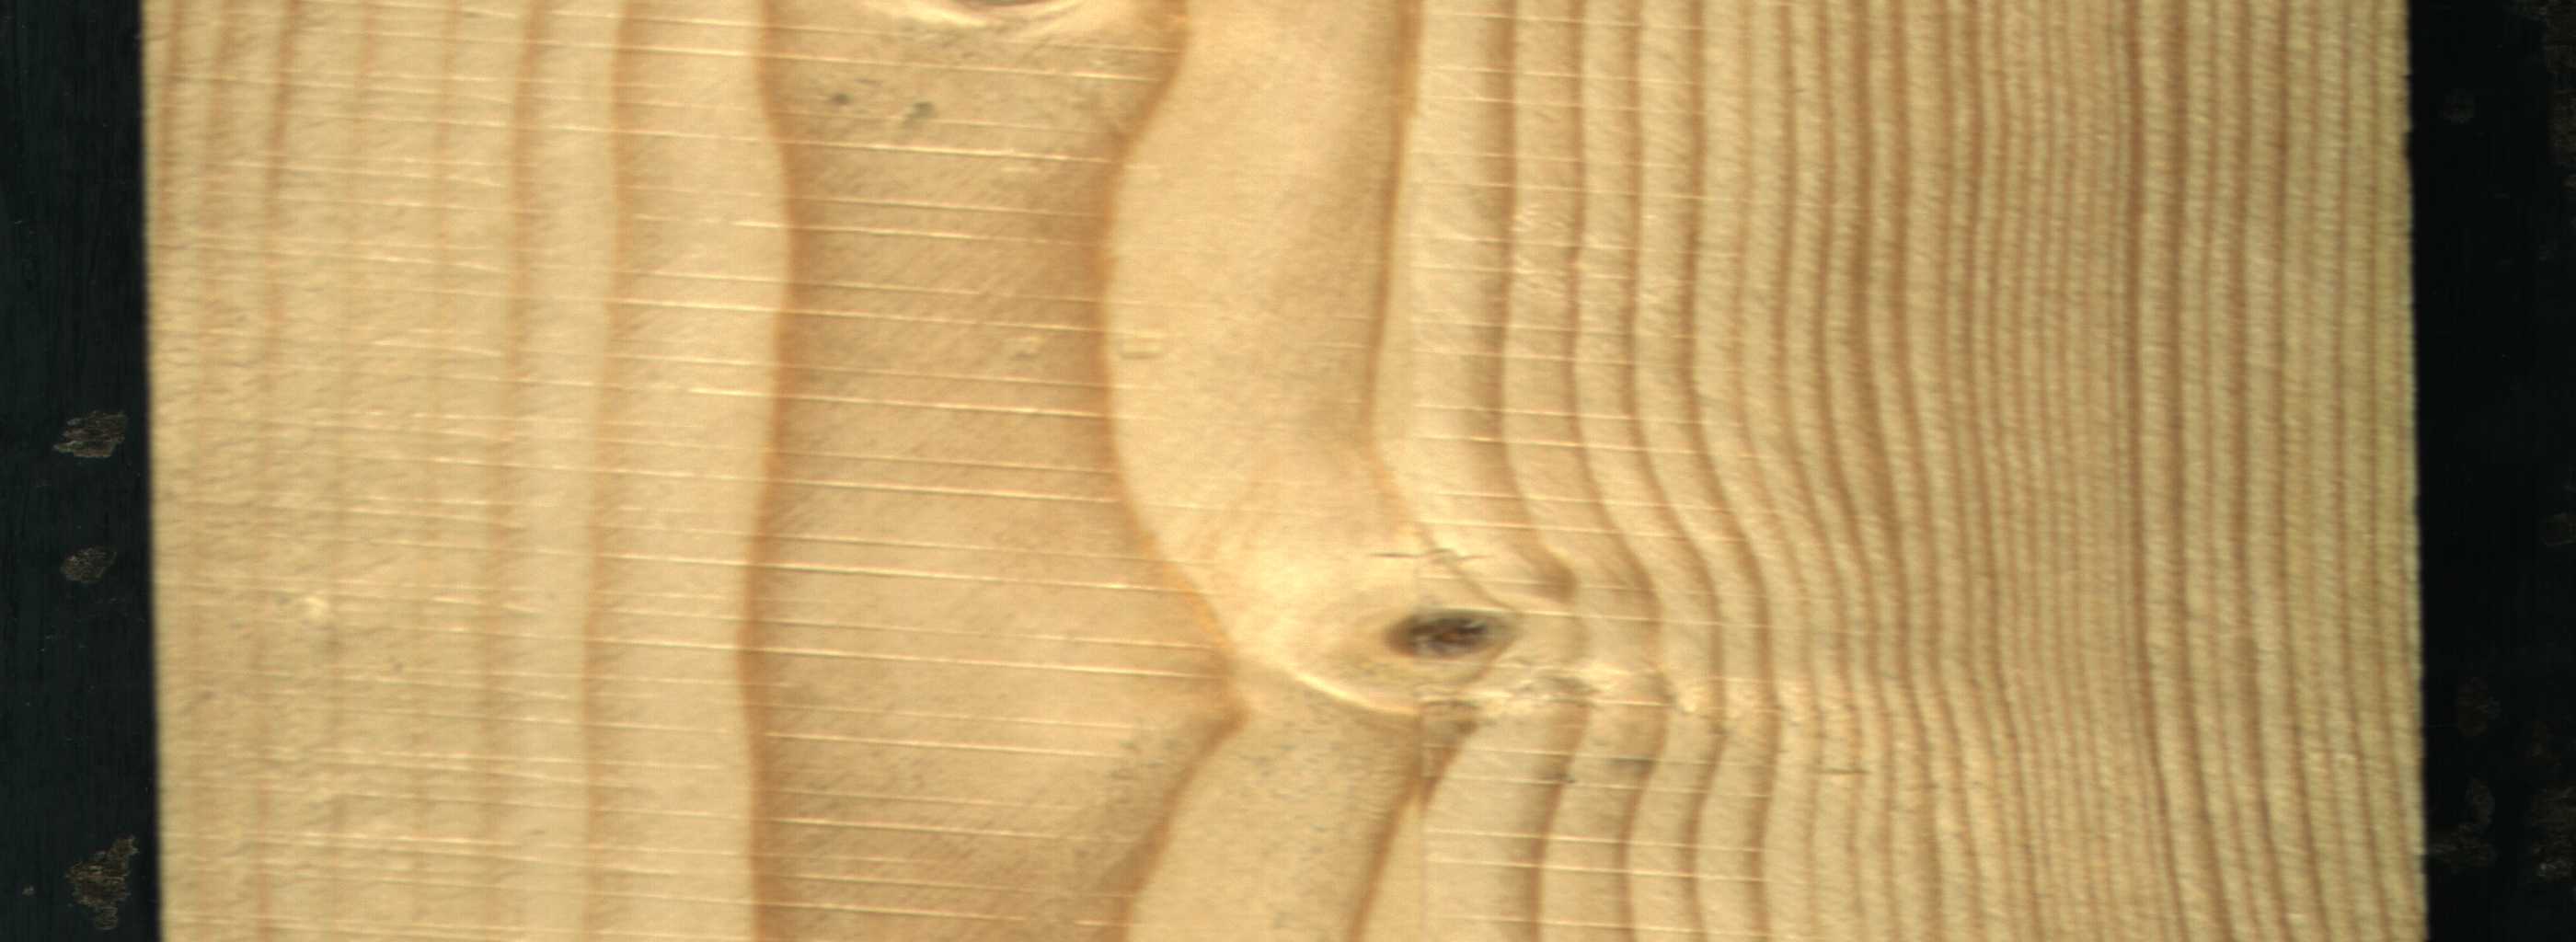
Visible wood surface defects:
Live_Knot